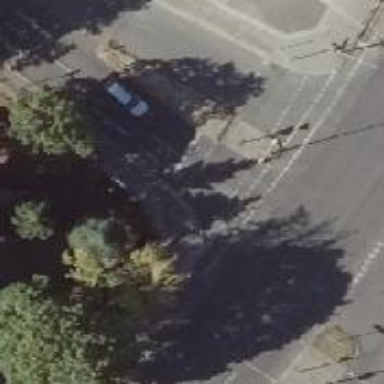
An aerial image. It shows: Road with traffic signals.